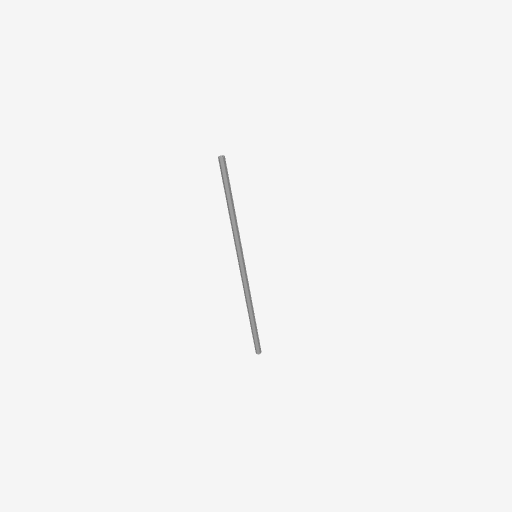
Part: Standoff8RID288